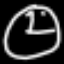
Label: clock